Current action and preconditions to check: trajectory_clear

Your task: For each precondition in the list above, predict whether it will hold at this action.

Consider the current scene as observed from the mobile robot's camera, and analyze the predicted future states of all dynamic agents (e.g., people, animals, vehicles, or any moving entities) within the NEXT SECOND.

IMPORTANT: Only answer "very likely" if you are absolutely certain—based on strong, clear evidence—that a dynamic agent will violate the precondition in the predicted future state. Do NOT answer "very likely" for unlikely, ambiguous, or low-probability risks.

Ask yourself for each precondition: Is there a high probability, with clear and convincing evidence, that the predicted future states of any dynamic agent will interfere with the predicted future state of the currently executing action within the NEXT SECOND, causing that precondition to fail?

Assess the risk level based on these predictions. Use "likely" or "very likely" if motions create a clear risk of interference.

Use "neutral" or "improbable" if agents are nearby but their predicted paths are clearly diverging or non-conflicting.

Failure Risk Categories: "very improbable", "improbable", "neutral", "likely", "very likely"

Answer Format: Output ONLY the probability_of_failure value from these categories: "very improbable", "improbable", "neutral", "likely", "very likely"

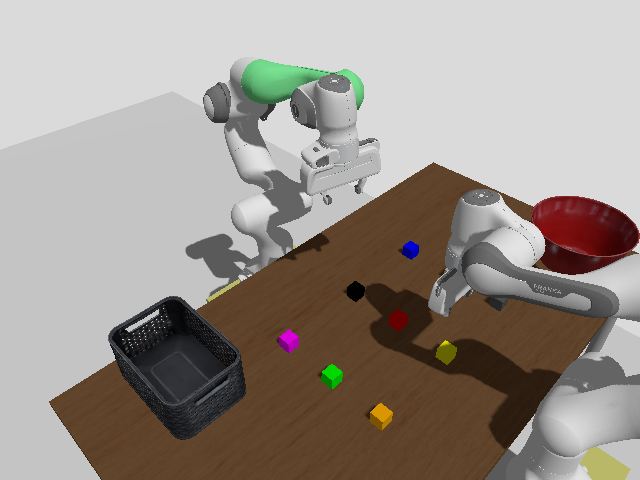

Answer: very improbable